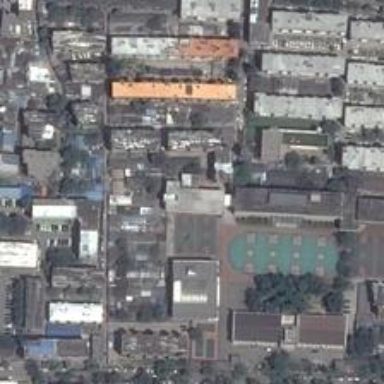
A green playground is composed of four basketball courts .